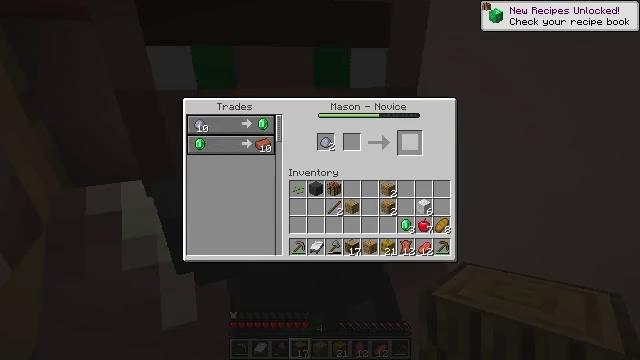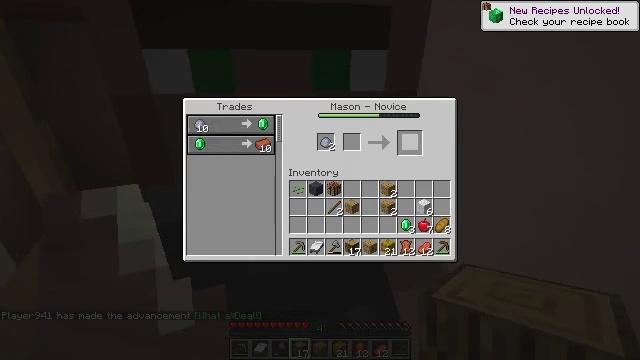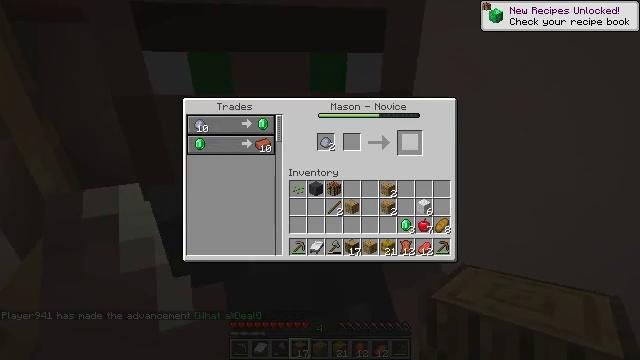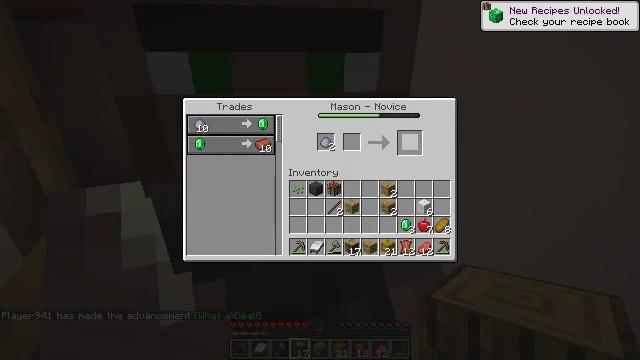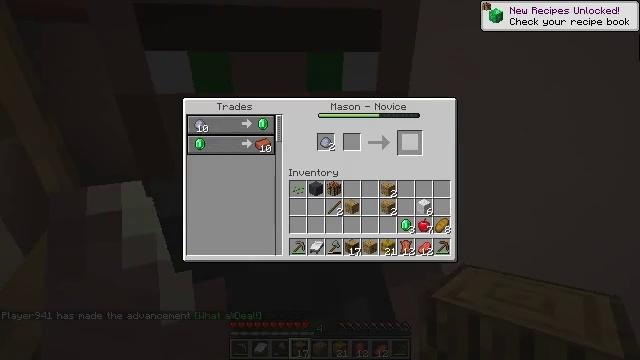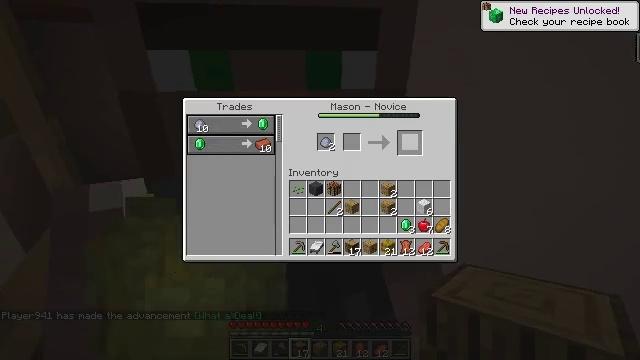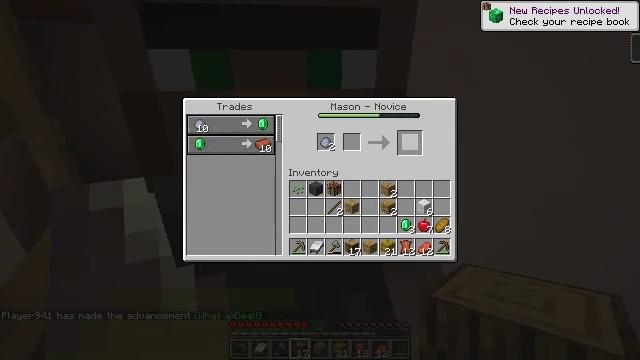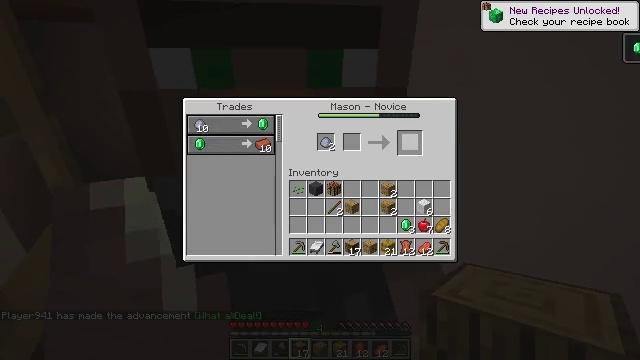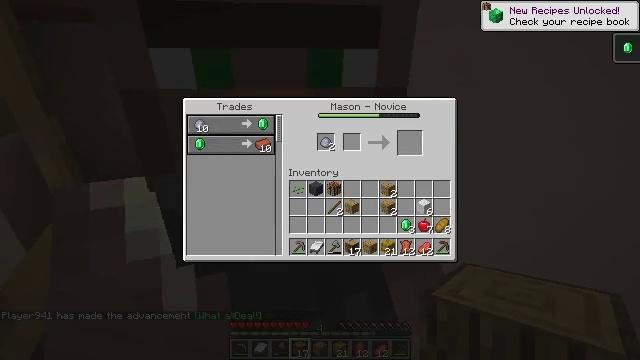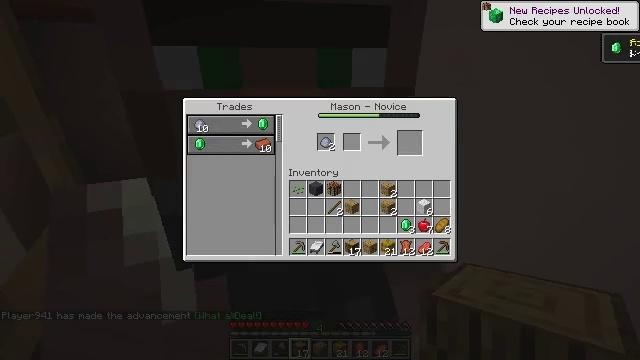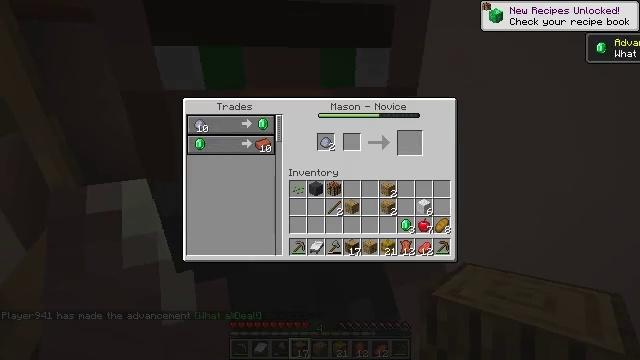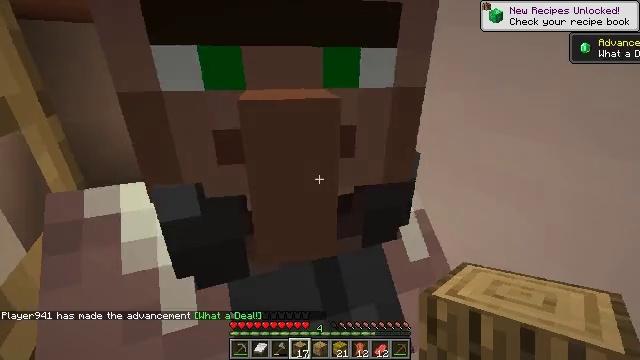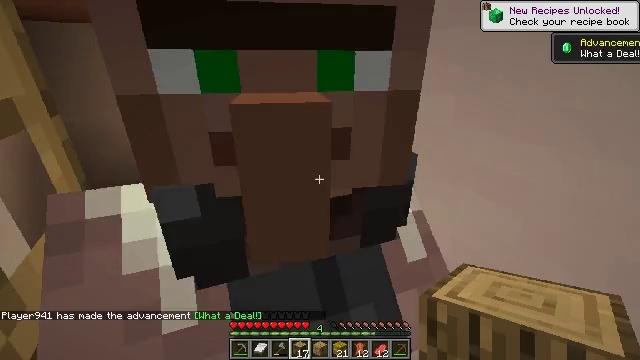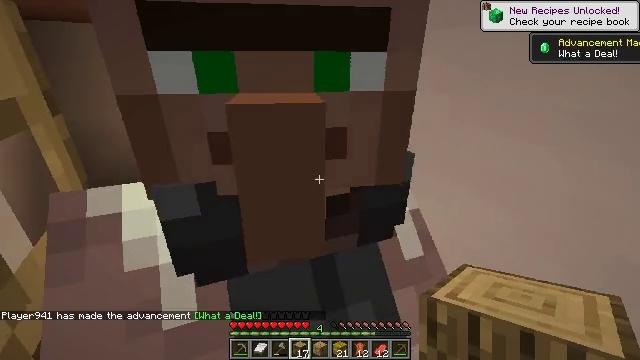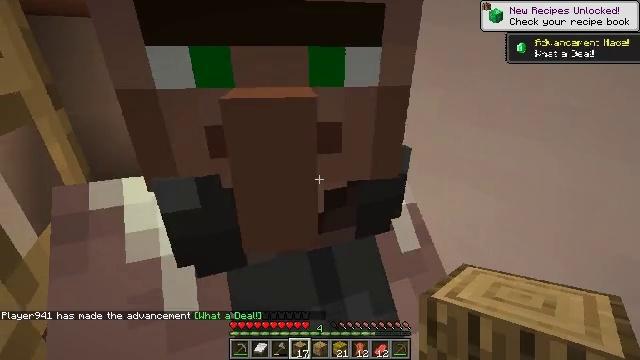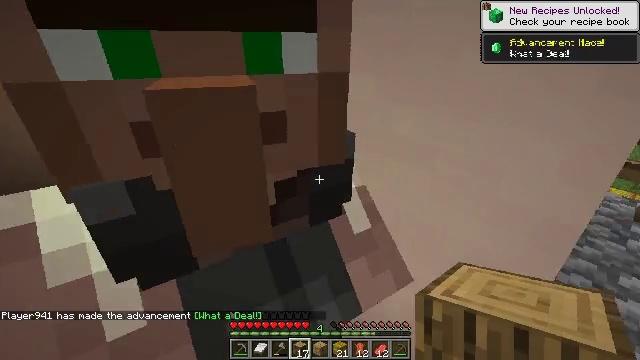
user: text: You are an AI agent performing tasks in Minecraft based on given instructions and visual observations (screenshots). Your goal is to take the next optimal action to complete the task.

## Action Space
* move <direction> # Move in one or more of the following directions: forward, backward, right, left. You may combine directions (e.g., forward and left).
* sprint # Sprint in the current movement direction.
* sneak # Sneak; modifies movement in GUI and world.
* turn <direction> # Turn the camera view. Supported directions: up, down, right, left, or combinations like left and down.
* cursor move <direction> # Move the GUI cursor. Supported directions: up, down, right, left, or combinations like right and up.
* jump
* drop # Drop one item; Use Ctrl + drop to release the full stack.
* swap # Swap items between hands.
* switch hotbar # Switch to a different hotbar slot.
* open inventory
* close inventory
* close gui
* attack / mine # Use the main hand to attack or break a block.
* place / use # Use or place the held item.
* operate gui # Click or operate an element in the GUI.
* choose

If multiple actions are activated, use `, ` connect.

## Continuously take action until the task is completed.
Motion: motion action
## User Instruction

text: Craft a brick.
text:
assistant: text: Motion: sneak, open gui
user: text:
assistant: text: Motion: sneak
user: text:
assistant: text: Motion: sneak
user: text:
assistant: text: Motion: sneak
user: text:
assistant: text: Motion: sneak
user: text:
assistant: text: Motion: sneak
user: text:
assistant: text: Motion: sneak
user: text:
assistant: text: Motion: sneak, cursor move left and down
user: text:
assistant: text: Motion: no_op
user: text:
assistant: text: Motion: no_op
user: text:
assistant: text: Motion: no_op
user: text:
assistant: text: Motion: close gui
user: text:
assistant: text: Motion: no_op
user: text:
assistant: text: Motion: no_op
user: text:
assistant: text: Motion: turn right and down
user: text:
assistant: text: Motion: move back and move right, turn right and down
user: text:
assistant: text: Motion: move back and move right, turn right and down
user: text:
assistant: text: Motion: move back and move right, turn right
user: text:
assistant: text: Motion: move right, turn right and up
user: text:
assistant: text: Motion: move right
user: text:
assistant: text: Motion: move right
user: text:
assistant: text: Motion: move forward and move right
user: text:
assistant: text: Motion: move forward and move right
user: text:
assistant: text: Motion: move forward and move right
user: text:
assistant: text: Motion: move forward and move right
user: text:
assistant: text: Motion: move forward and move right
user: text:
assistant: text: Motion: move forward and move right, turn left and up
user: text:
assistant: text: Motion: move forward and move right, turn left and up
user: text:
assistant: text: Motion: move forward, turn left
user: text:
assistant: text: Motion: move forward